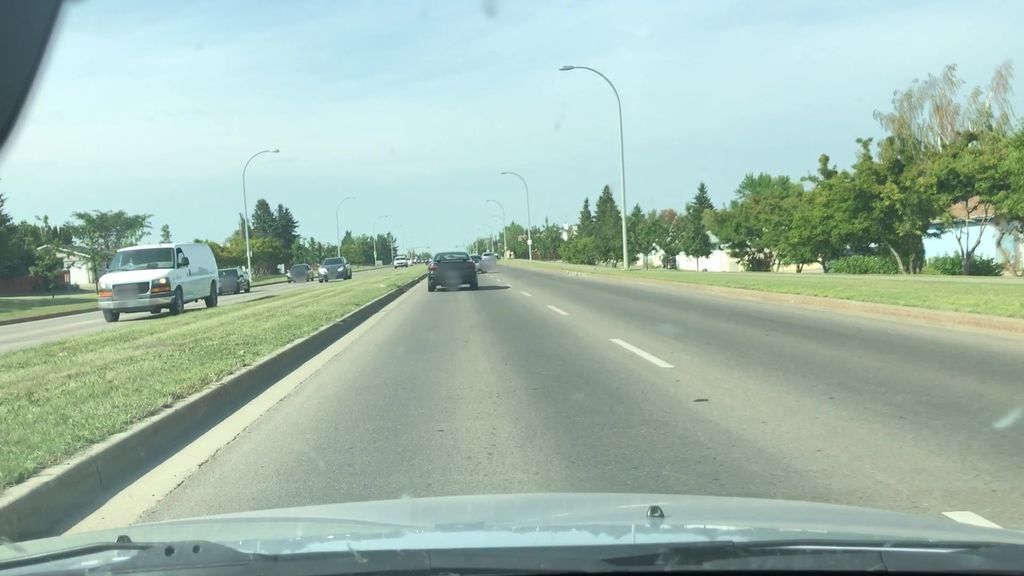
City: edmonton